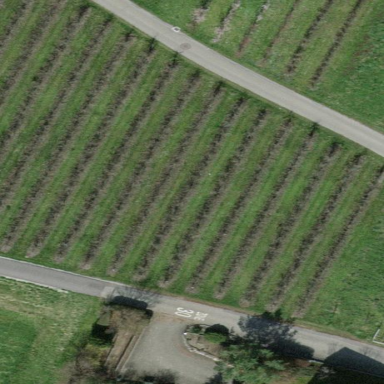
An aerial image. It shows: Orchard.